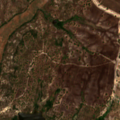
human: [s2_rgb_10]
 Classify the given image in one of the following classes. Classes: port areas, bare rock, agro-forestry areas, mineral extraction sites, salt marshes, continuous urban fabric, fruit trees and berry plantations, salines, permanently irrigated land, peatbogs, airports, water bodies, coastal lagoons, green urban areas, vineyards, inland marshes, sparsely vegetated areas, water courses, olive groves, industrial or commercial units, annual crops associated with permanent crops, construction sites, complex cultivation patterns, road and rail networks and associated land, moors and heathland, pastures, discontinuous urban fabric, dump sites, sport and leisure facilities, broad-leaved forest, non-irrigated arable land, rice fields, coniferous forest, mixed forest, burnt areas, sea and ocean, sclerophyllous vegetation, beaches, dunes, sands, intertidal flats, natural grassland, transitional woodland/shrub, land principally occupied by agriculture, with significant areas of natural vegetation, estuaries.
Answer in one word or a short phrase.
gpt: non-irrigated arable land, rice fields, complex cultivation patterns, agro-forestry areas, broad-leaved forest